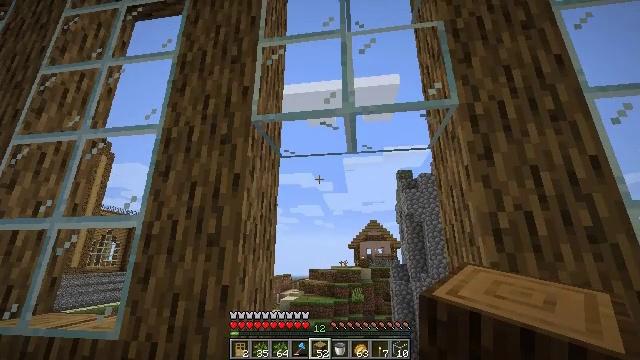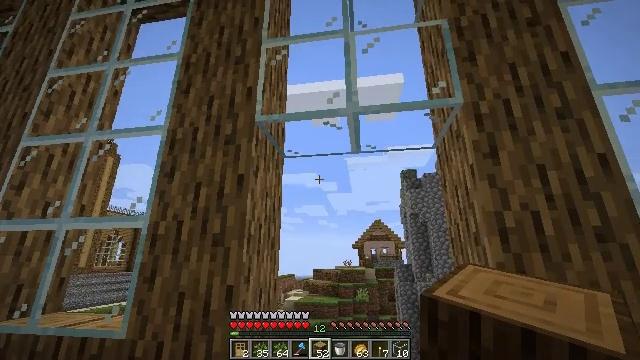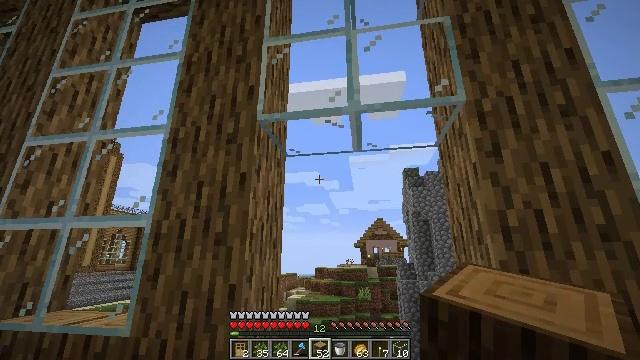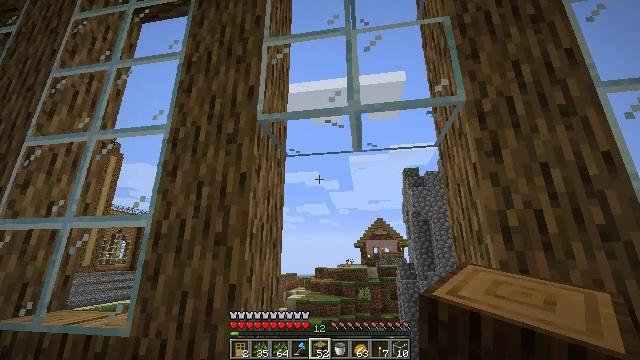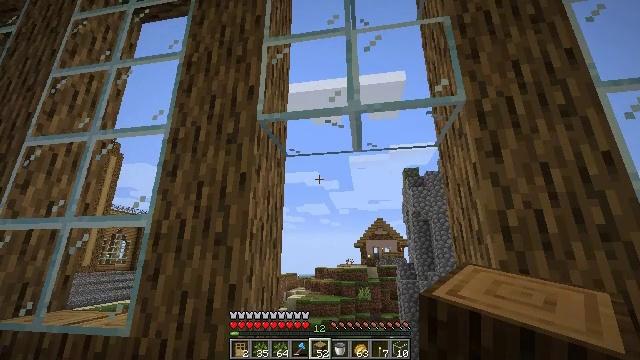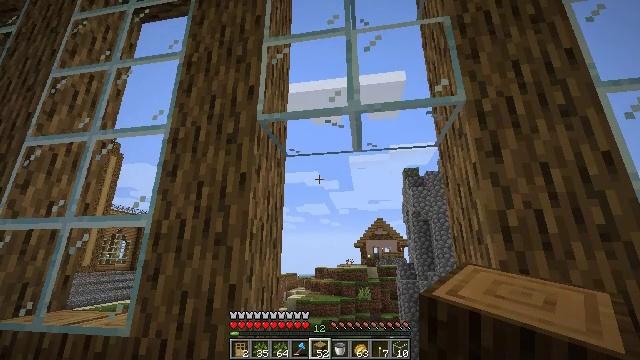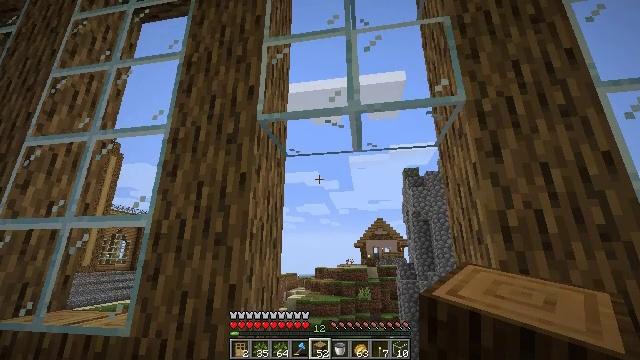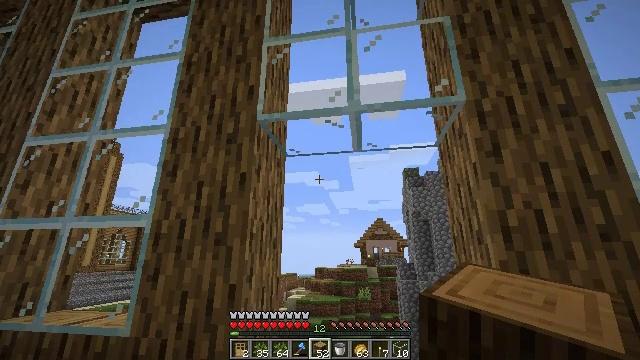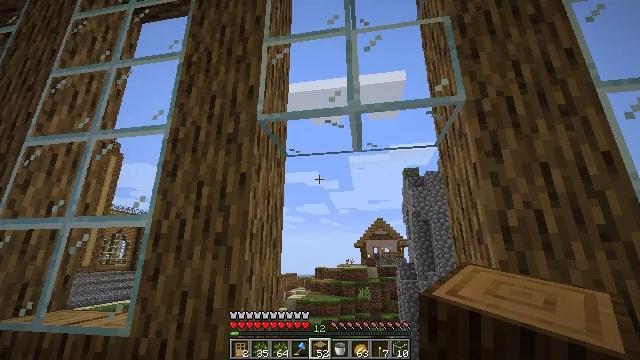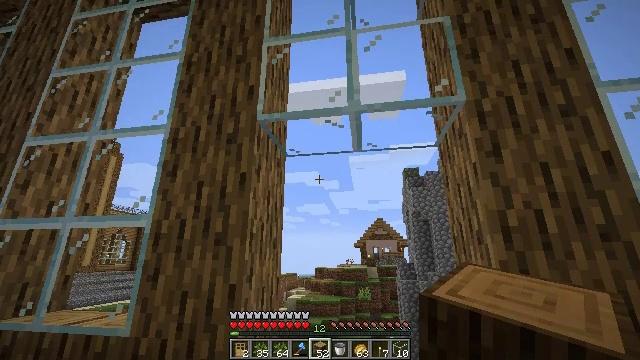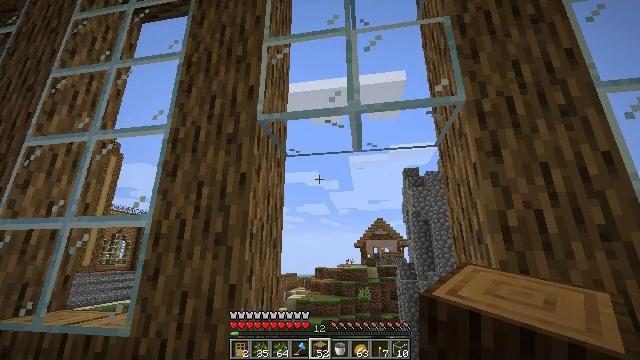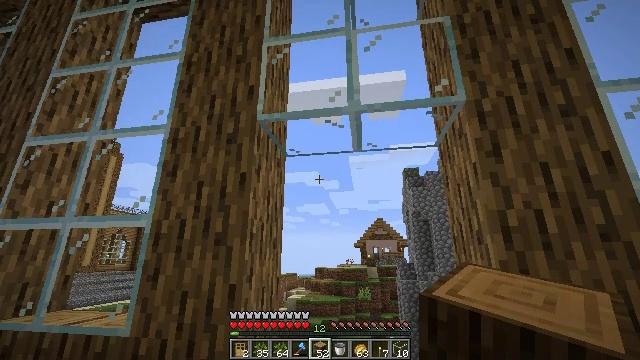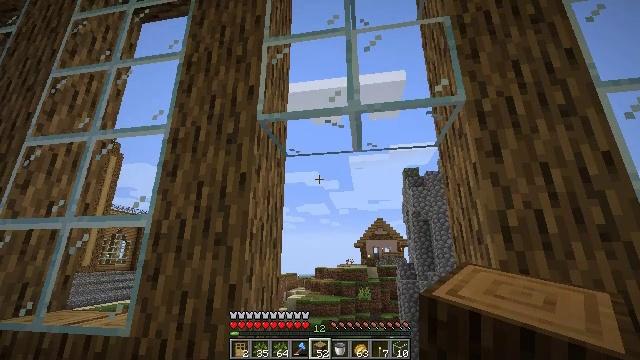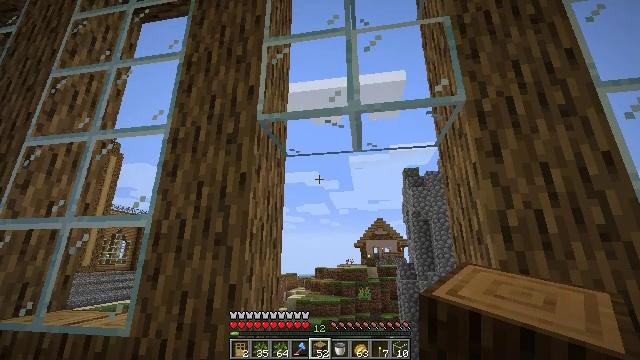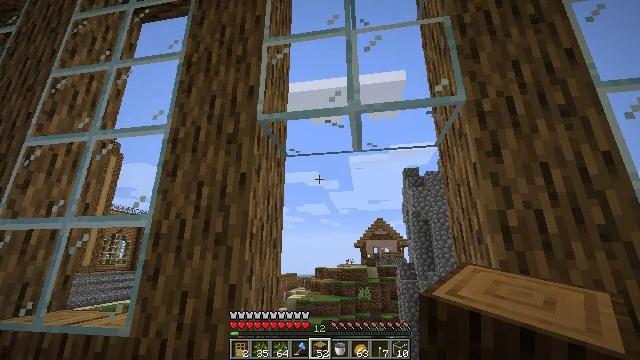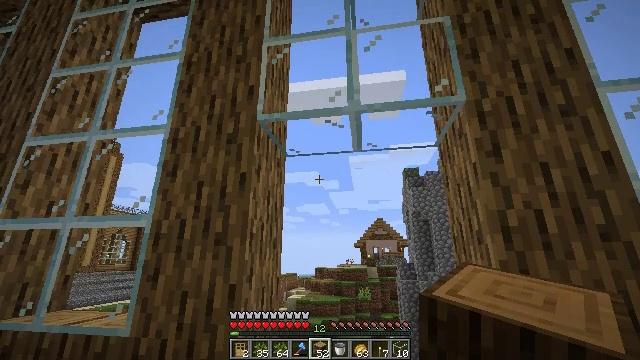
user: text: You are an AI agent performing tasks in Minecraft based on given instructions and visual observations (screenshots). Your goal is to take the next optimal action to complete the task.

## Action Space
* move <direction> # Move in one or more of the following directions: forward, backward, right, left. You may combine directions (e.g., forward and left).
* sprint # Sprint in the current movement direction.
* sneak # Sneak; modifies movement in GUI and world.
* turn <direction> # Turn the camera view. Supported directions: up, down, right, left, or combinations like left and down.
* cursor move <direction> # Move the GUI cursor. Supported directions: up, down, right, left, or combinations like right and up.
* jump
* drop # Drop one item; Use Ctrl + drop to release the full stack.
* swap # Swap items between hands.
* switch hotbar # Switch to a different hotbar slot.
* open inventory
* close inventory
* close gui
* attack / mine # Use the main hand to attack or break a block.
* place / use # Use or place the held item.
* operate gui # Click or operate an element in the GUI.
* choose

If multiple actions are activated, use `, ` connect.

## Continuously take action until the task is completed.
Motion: motion action
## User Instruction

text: Open the inventory and craft oak wood.
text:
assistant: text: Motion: no_op
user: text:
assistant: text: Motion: no_op
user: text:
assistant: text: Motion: no_op
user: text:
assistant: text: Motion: no_op
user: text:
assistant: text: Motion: no_op
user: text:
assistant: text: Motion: no_op
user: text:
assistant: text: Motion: no_op
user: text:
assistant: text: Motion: no_op
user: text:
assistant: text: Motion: no_op
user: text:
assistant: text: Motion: no_op
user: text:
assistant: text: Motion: no_op
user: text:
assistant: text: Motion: no_op
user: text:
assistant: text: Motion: no_op
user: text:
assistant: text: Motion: no_op
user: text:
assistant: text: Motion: no_op
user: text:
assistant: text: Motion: no_op
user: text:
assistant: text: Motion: no_op
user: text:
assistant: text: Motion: no_op
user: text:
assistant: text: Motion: no_op
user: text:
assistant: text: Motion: no_op
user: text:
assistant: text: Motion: no_op
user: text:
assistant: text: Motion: no_op
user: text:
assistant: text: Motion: no_op
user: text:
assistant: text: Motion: no_op
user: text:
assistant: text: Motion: no_op
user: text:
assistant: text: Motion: no_op
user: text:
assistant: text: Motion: no_op
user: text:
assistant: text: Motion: no_op
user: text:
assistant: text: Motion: no_op
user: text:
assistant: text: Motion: no_op